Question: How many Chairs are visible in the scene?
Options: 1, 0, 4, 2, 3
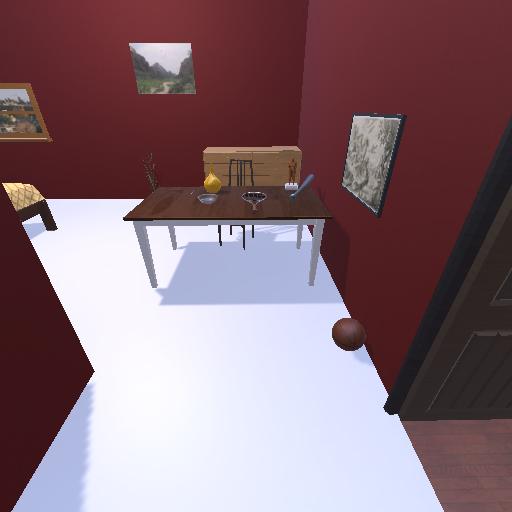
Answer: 1